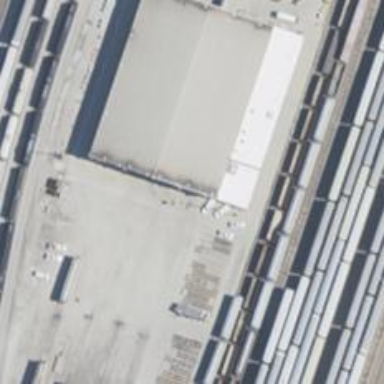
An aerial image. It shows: Covered railway yard with rail tracks.